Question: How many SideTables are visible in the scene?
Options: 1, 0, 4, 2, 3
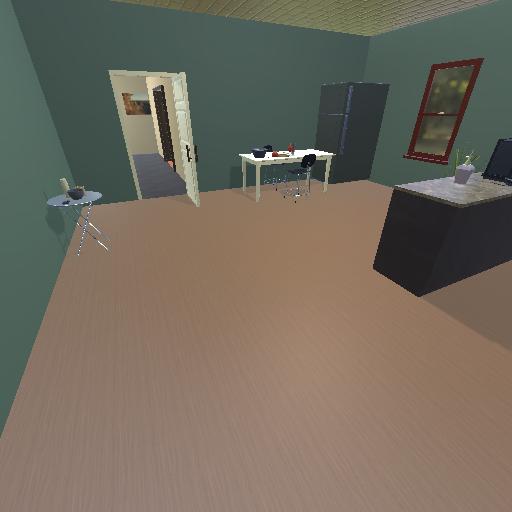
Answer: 1